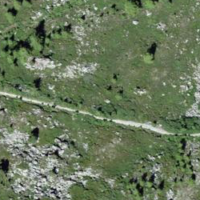
EUNIS habitat code: 43
Species observed at this site:
Arnica montana
Phoenicurus ochruros
Nucifraga caryocatactes